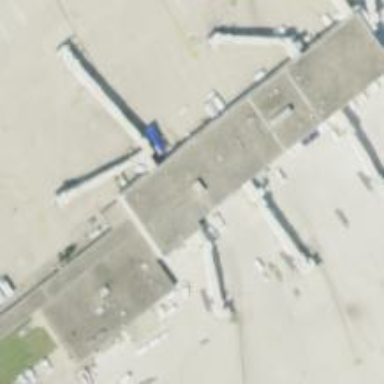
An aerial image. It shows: Airport gate.